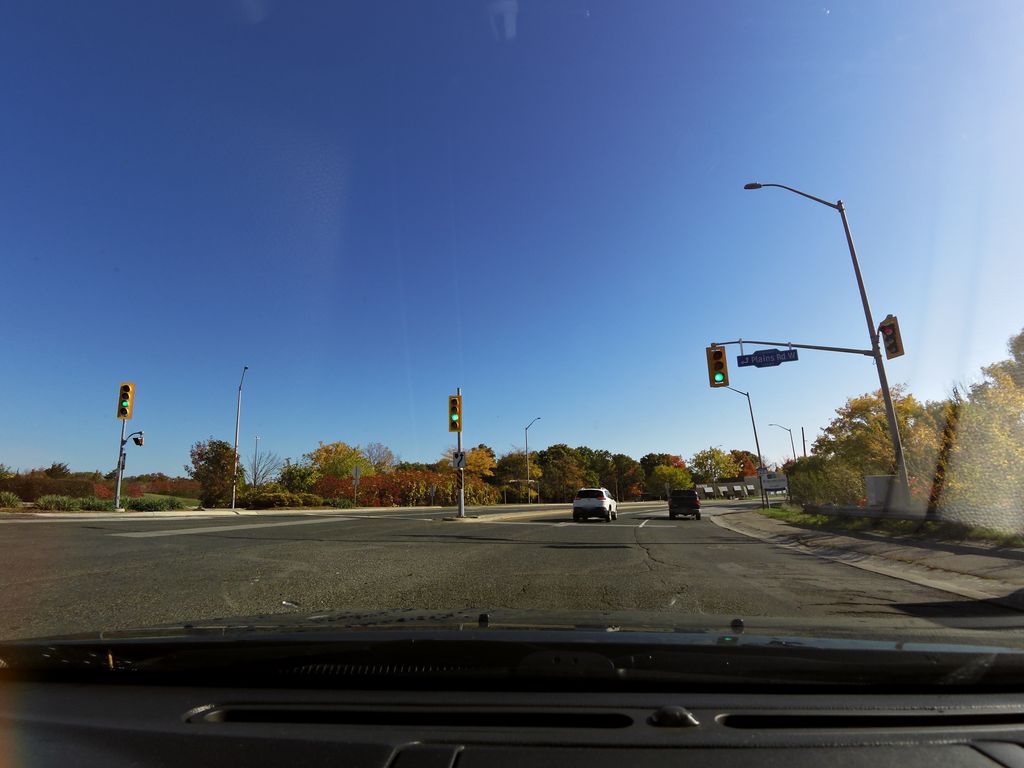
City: hamilton